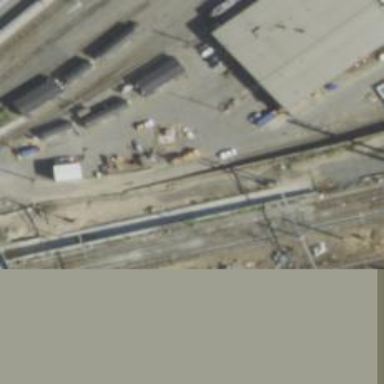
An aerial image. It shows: Railway track with contact line for electrification.